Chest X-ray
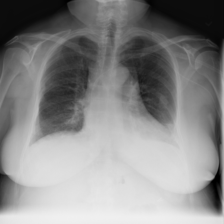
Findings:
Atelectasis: negative
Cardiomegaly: negative
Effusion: negative
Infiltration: negative
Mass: negative
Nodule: negative
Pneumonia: negative
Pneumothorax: negative
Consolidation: negative
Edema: negative
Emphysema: negative
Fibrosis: negative
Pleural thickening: negative
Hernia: negative